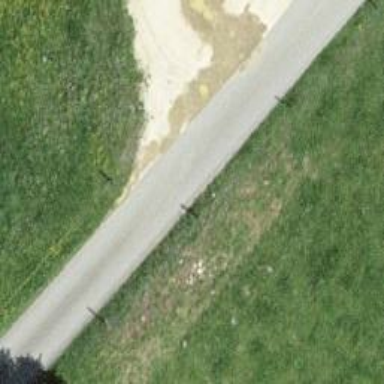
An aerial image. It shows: Unclassified road.